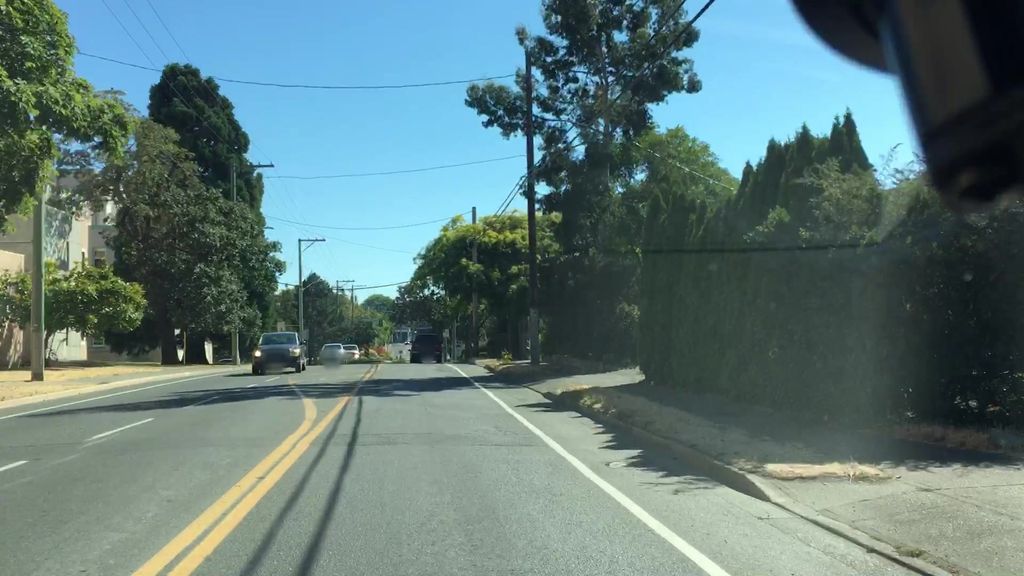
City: victoria